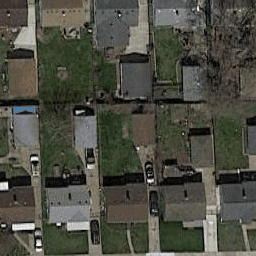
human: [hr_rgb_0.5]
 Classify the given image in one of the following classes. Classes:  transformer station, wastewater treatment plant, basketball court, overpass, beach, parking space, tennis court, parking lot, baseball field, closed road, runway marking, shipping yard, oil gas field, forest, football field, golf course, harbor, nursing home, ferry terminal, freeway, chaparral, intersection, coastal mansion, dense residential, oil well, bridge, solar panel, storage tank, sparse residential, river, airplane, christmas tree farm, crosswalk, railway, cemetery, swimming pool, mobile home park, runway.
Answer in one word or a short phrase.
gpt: dense residential